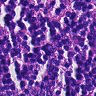
Metastatic tissue present: no